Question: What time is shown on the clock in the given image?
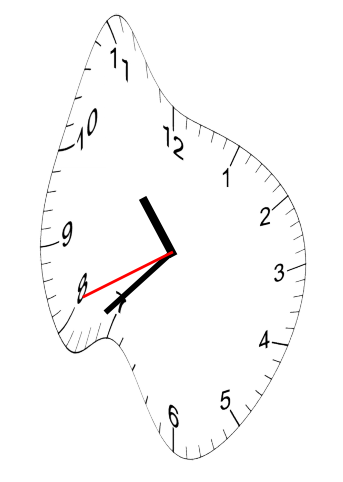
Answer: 10:37:41